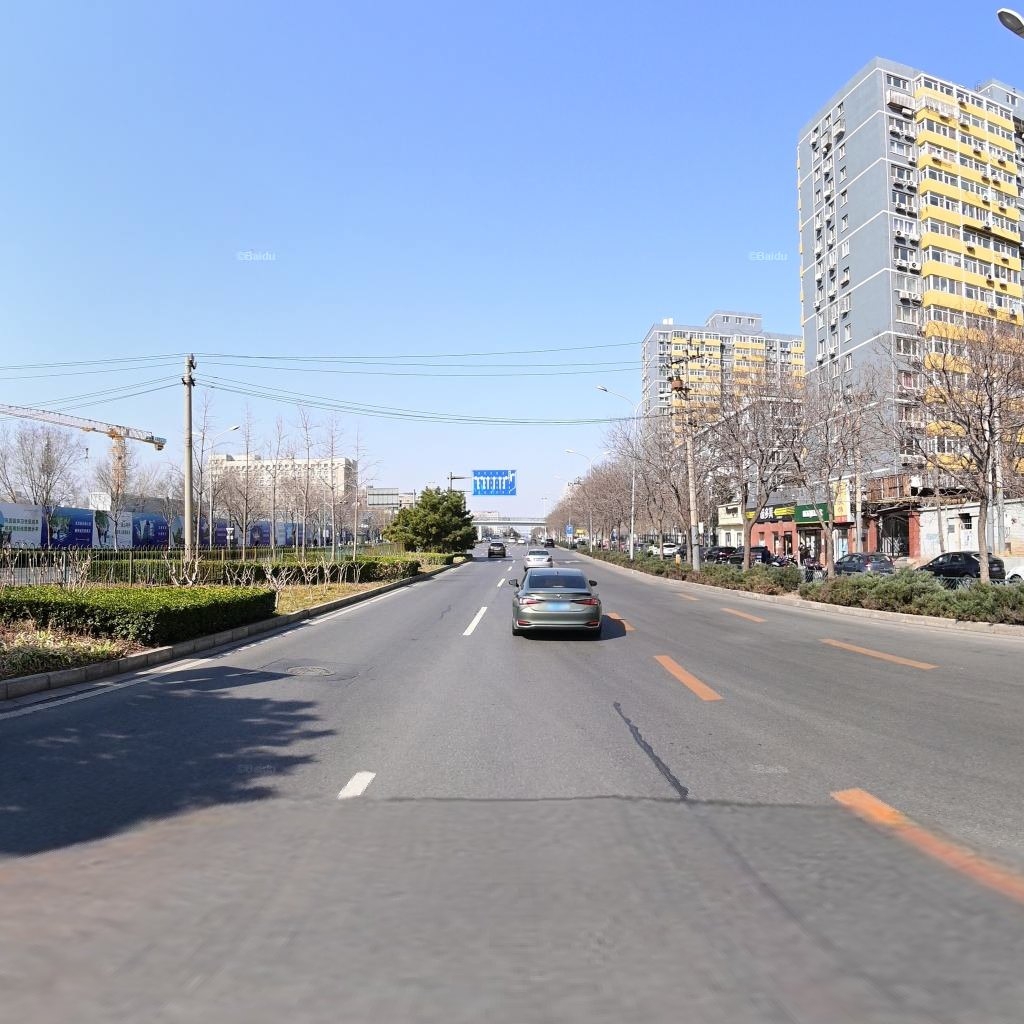
Region: Haidian
Road damage annotations: longitudinal patch, longitudinal patch, manhole cover